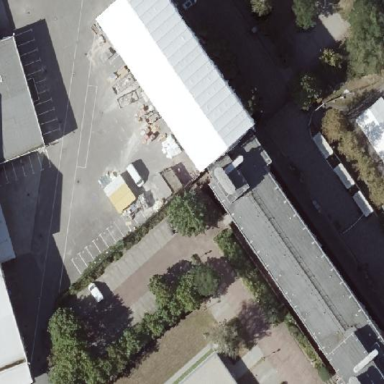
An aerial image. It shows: Office building.